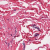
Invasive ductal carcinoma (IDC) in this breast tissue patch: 0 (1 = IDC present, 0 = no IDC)